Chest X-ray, AP view. Patient: 14 years old, sex M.
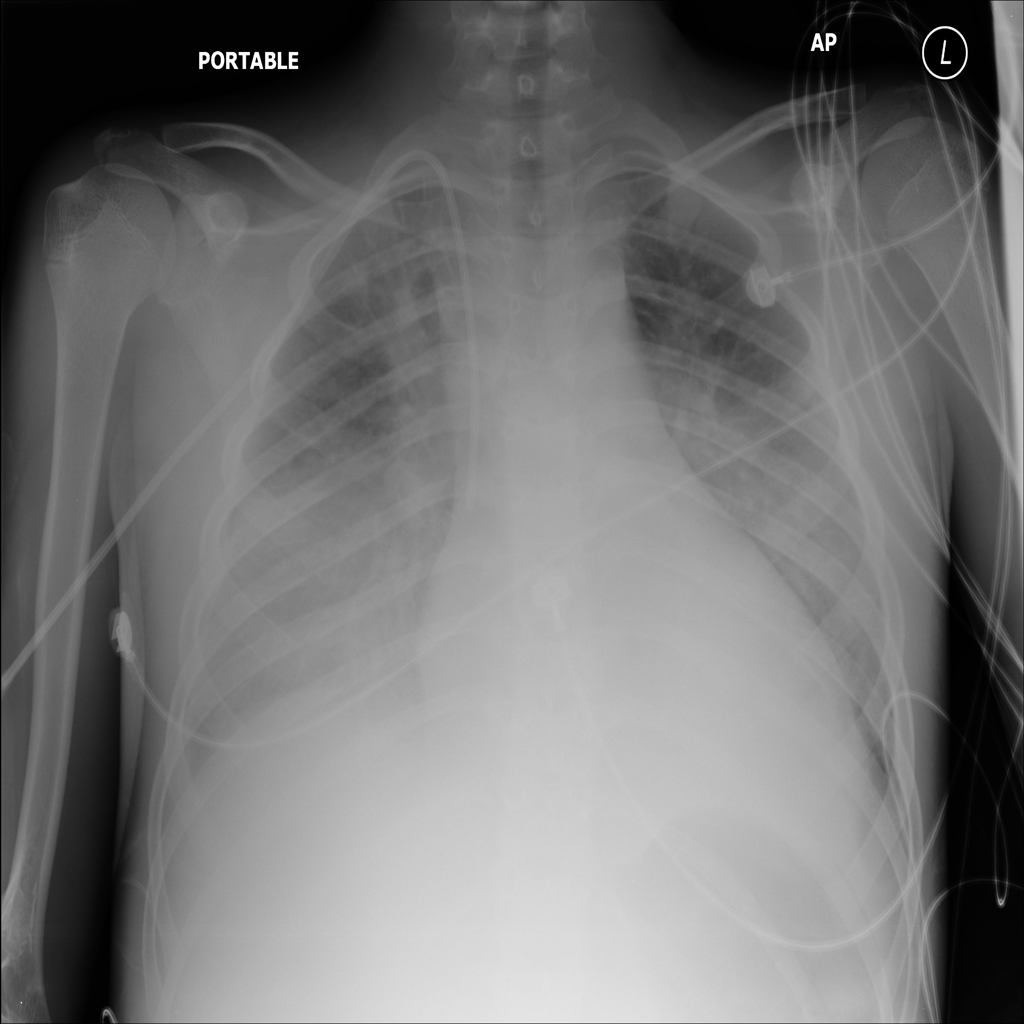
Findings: Edema, Infiltration